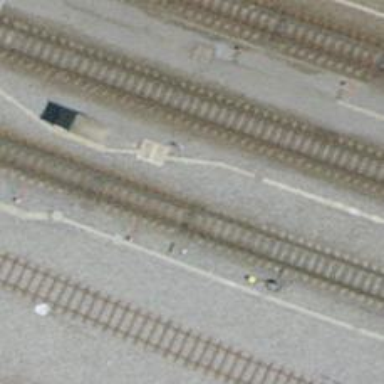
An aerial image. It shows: Railway switch.